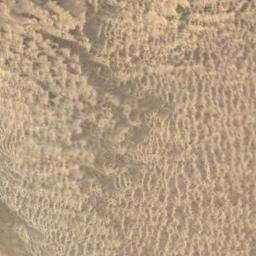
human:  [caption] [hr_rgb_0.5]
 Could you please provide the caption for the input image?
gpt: The desert has deep yellow sand and some small dunes .

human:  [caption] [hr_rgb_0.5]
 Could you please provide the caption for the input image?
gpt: There is some vegetation in this desert .

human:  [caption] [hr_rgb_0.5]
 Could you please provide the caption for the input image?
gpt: This is a yellow desert  with fish scale texture .

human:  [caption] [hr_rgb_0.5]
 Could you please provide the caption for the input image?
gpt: The yellow desert is full of sparse plants .

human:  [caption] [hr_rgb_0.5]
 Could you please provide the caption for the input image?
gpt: A yellow desert with patterned stripes .